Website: apple
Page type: account-selection
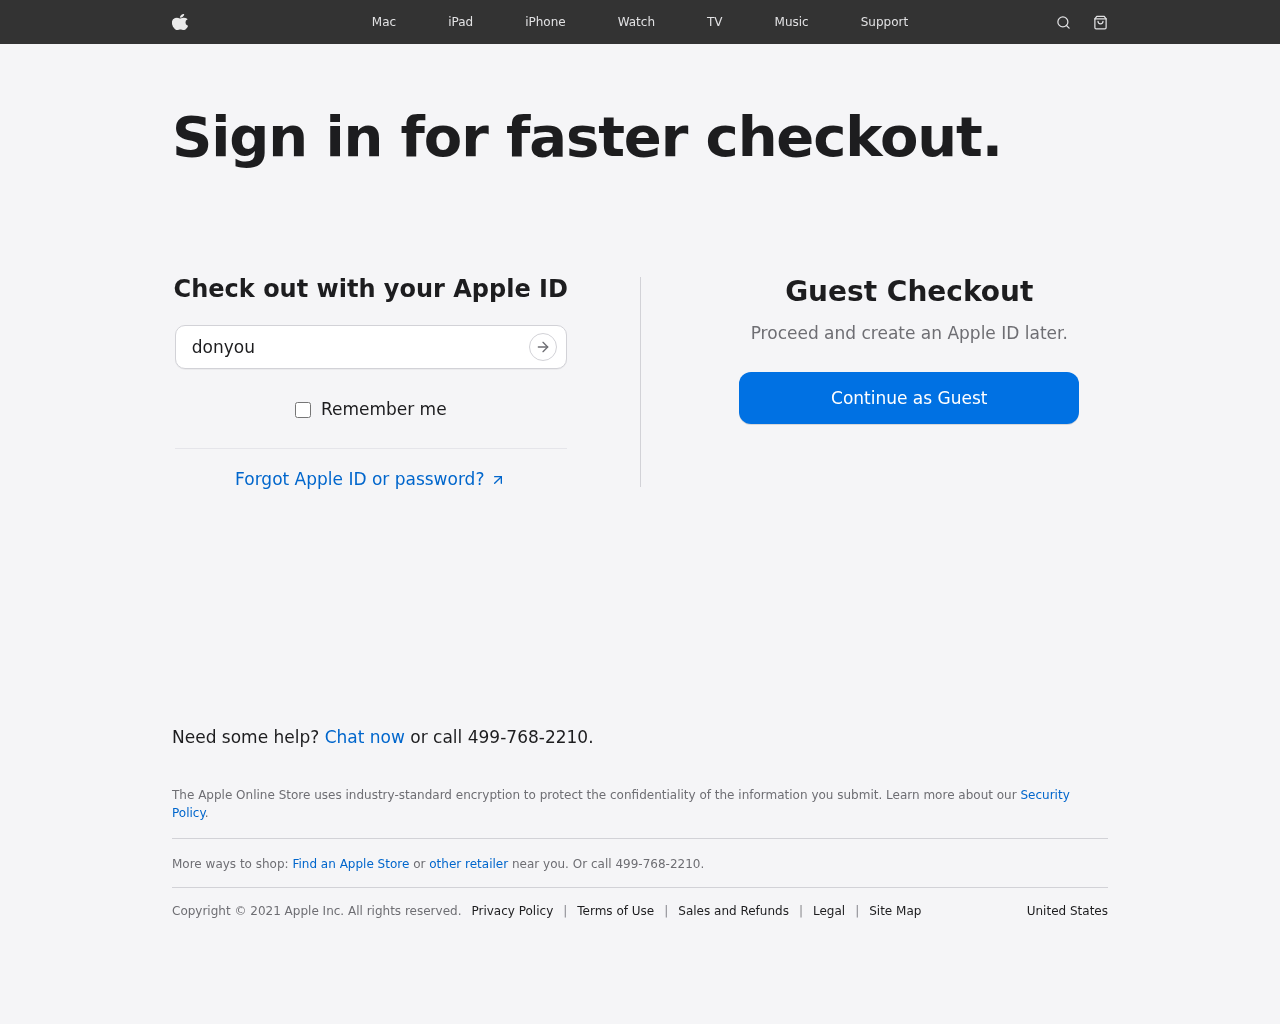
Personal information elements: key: PII_LOGIN_USERNAME
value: donyoung94